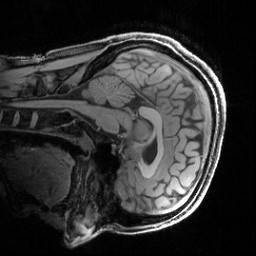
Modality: T1w
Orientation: sagittal
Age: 30
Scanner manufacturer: siemens
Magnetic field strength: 3 T
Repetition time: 2.5 s
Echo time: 0.00444 s